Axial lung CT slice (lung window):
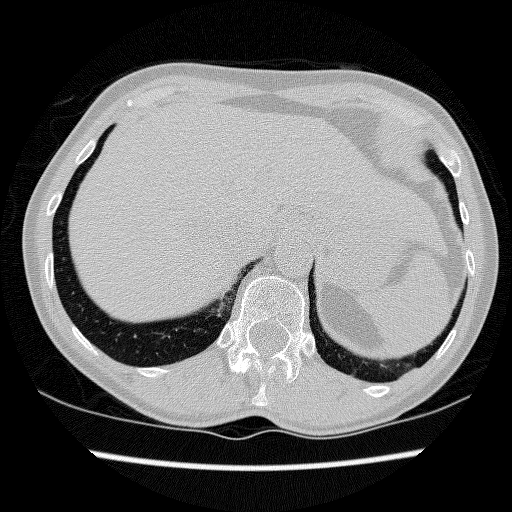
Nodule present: no